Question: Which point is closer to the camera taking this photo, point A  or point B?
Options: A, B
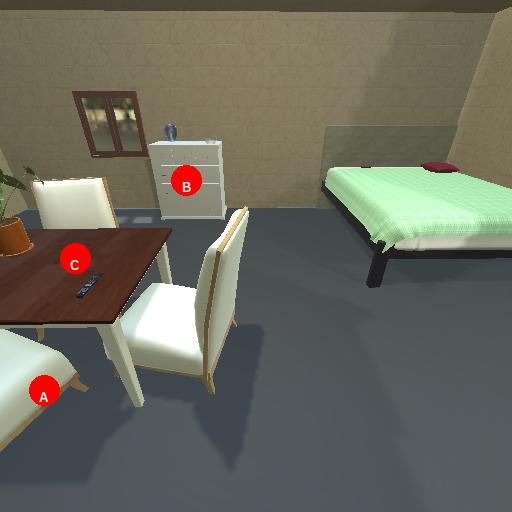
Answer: A